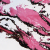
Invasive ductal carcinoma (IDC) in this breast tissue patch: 0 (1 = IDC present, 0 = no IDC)